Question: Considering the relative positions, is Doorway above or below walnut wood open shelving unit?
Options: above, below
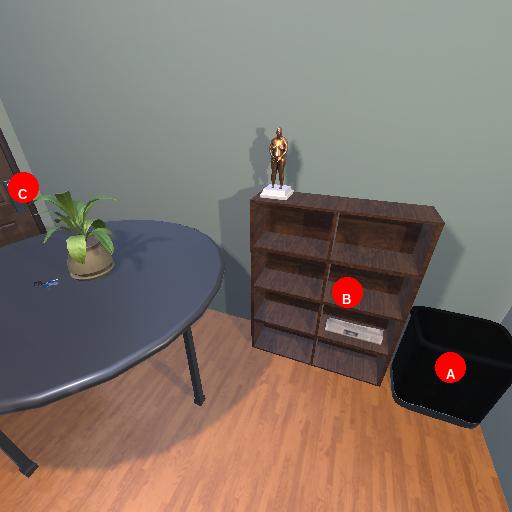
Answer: above